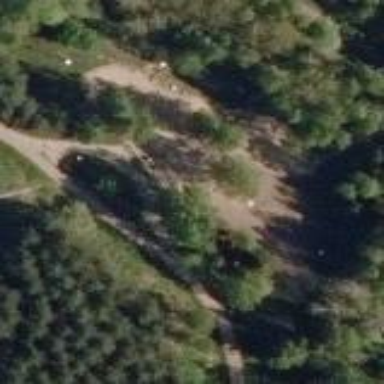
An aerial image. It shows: Dog park enclosed by fence.